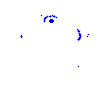
Particle: kaon